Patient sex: F
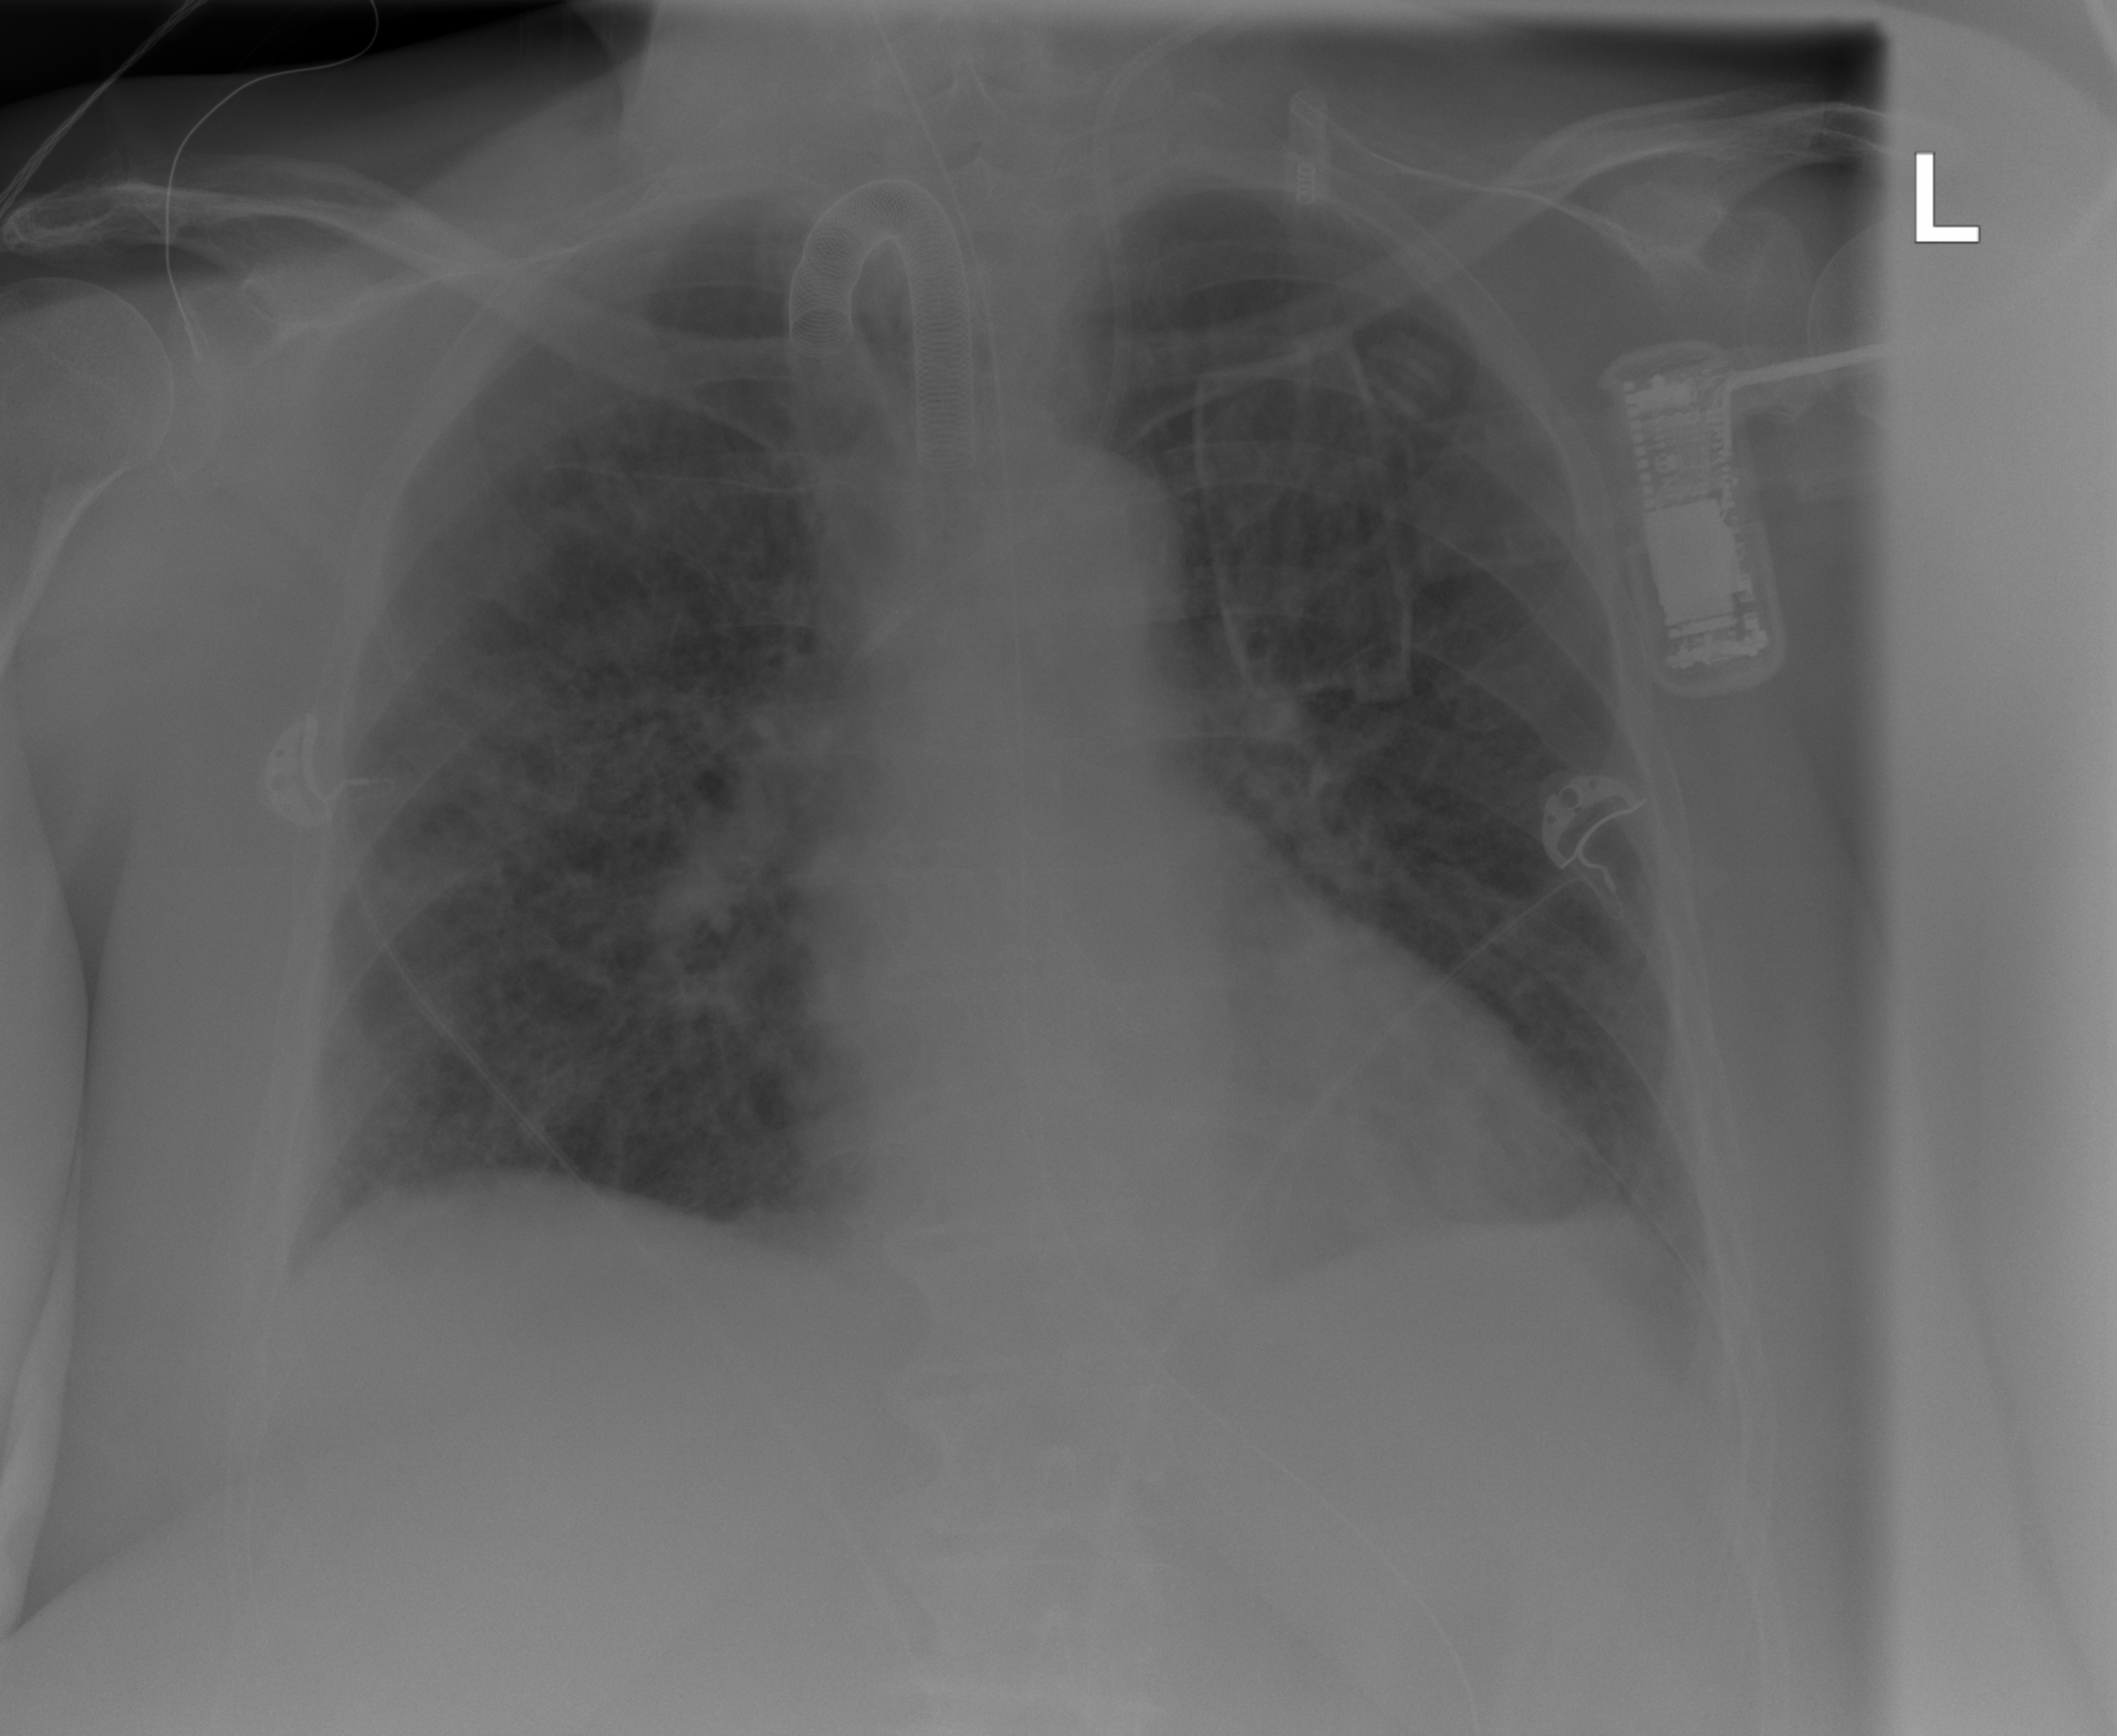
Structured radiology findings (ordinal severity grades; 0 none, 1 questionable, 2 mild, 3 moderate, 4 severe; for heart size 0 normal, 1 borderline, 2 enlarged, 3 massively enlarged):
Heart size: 2
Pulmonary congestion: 0
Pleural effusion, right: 0
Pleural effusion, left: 0
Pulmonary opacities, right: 2
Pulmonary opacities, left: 2
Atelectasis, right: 0
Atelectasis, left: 0